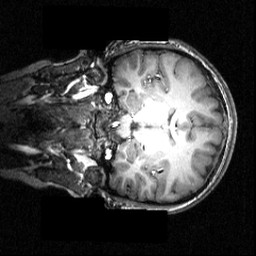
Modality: T1w
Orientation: coronal
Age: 21
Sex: female
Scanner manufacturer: siemens
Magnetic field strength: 3.951 T
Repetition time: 1.5 s
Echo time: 0.00335 s